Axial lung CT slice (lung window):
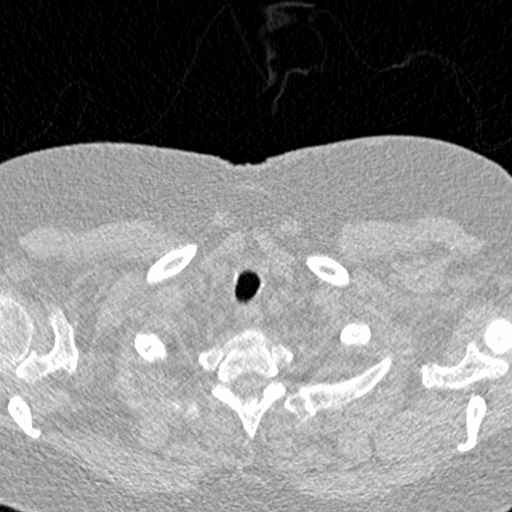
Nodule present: no